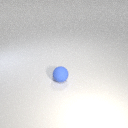
small blue rubber sphere